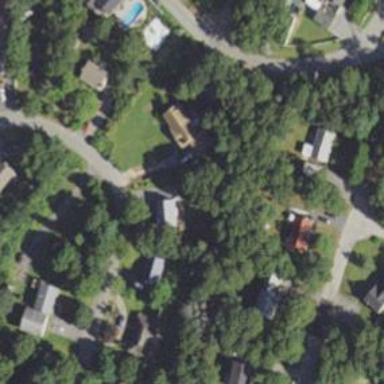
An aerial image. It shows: Driveway.